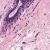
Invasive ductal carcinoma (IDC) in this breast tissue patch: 0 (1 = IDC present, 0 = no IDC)